Question: I'm seeking to create a custom fade in with jQuery or JS. I'd like the fade to be exaggerated and go from very blurry, to pixelated, to then the clear crisp image. On page load, one time.
This is for one image. Yes, tradditionaly done via making an animated gif I suppose. But can I write the effect with jQuery?
On page load. Grabbing the image '#div' >
> Image loads blurry > then pixelates in > and then the clear original HQ image resolves.

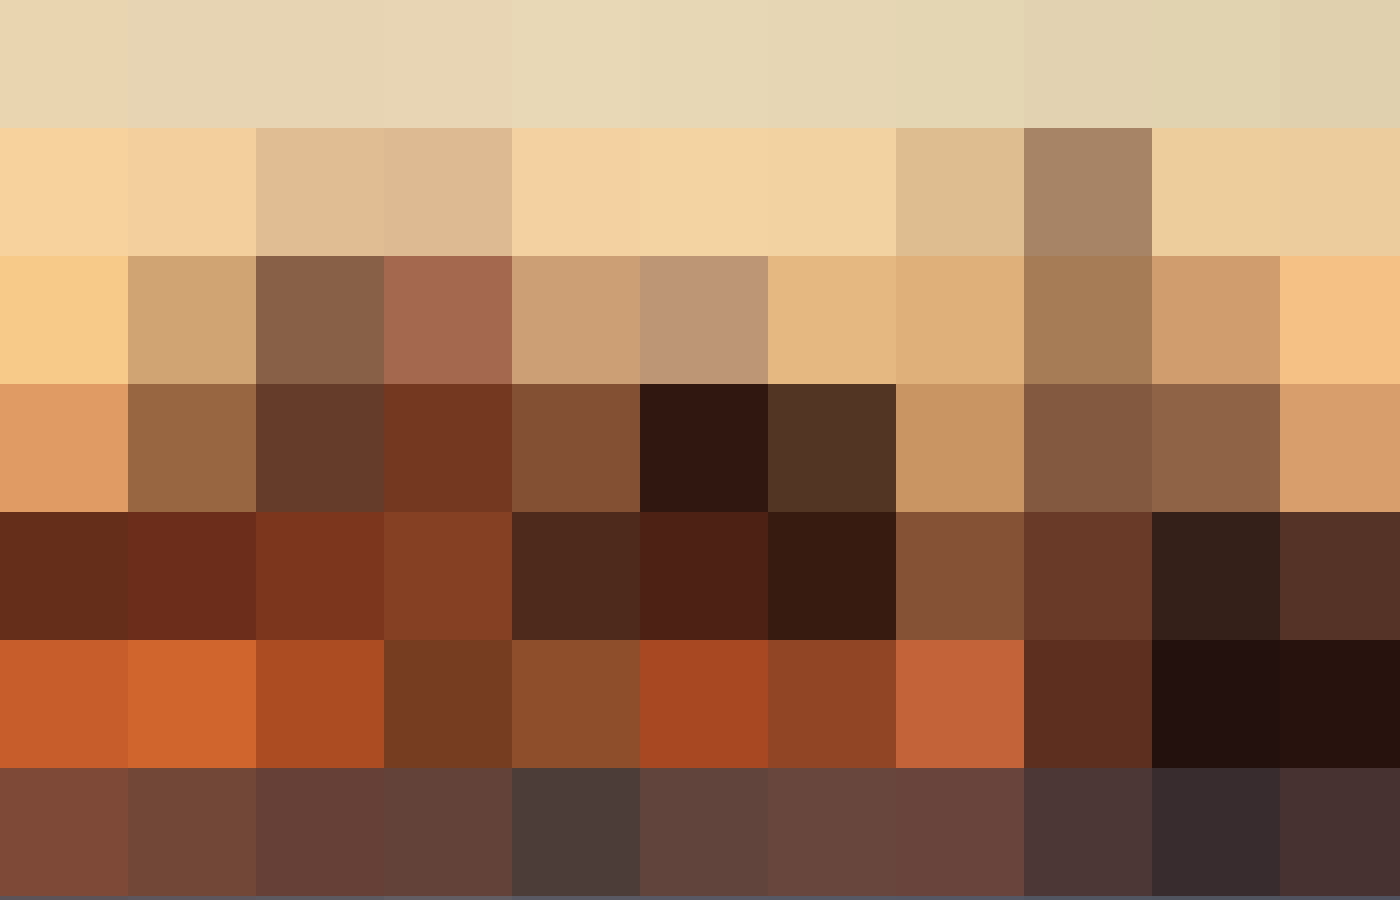
Answer:
To pixelate an image you can use canvas directly in a simple way like this (here assuming image has already been loaded):
'''
/// get a block size (see demo for this approach)
size = blocks.value / 100,
w = canvas.width * size,
h = canvas.height * size;
/// draw the original image at a fraction of the final size
ctx.drawImage(img, 0, 0, w, h);
/// turn off image aliasing (see comment below)
ctx.mozImageSmoothingEnabled = false;
ctx.webkitImageSmoothingEnabled = false;
ctx.imageSmoothingEnabled = false; /// future
/// enlarge the minimized image to full size
ctx.drawImage(canvas, 0, 0, w, h, 0, 0, canvas.width, canvas.height);
'''
<URL>.
You can use the slider at the bottom to see various sizes and the speed which would be needed for your transition (use Chrome to see live update when moving the slider) or simply hit the animate button.
As we turn off interpolation (image smoothing) the new enlarged image will appear blocky. This method is also faster than most other approached mainly due to image smoothing can now be turned off in the major browsers.
See this answer for a more complete instruction on how to turn smoothing off in most browsers:
<URL>
The last 'drawImage' will use a clipped part of the source (here: canvas itself). See <URL> on how to use this method.
As for blur effect I would recommend you to pre-blur the image as this process has a large overhead and the pause will be noticeable on most common computers.
In case you still want to blur the image "live" you can use this stack-blur:
<URL>